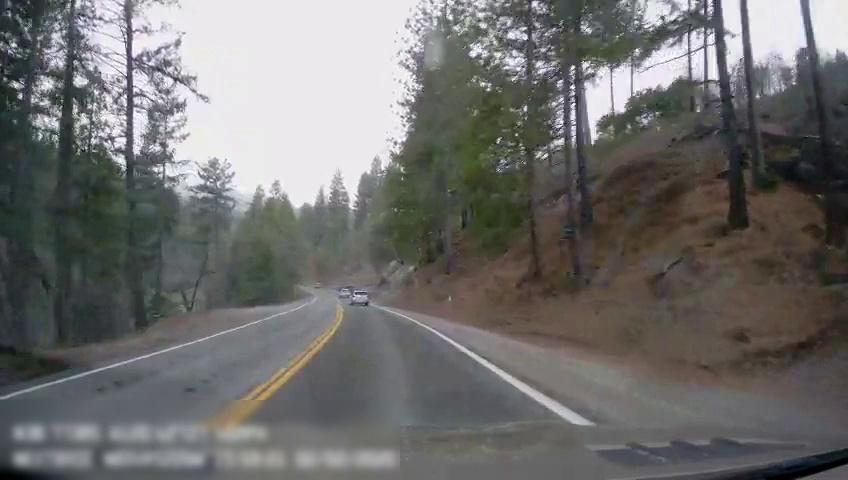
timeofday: Day
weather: Cloudy
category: Drivable Space
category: Vehicles | SUV
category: Vehicles | SUV
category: Lanes | Alternate Lane
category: Lanes | Current Lane
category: Lanes | Opposite Lane
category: Lanes | Opposite Lane